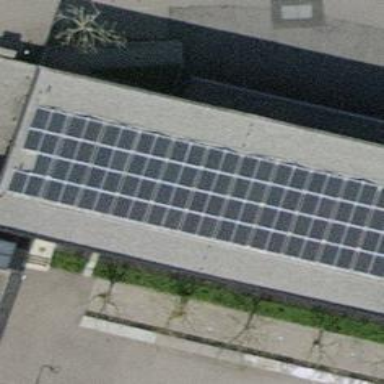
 consisting of solar photovoltaic panels."